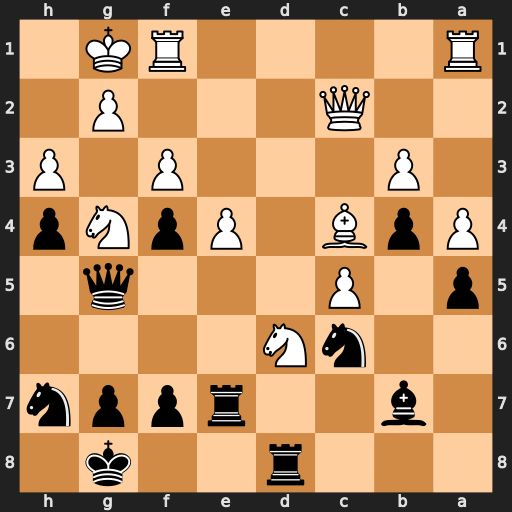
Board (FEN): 3r2k1/1b2rppn/2nN4/p1P3q1/PpB1PpNp/1P3P1P/2Q3P1/R4RK1
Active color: b
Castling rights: -
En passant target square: -
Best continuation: Qxc5+ Kh1 Qxd6